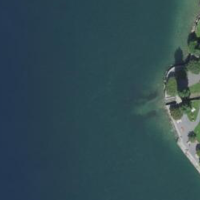
EUNIS habitat code: 14
Species observed at this site:
Papilio machaon
Fulica atra
Delichon urbicum